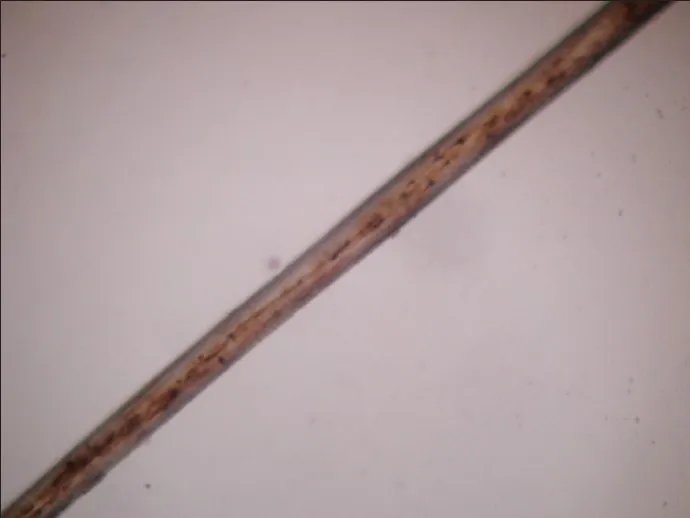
Irregular clumps of melanin along the hair shaft (x-200).
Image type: electrography (eeg)